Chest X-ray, PA view. Patient: 74 years old, sex M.
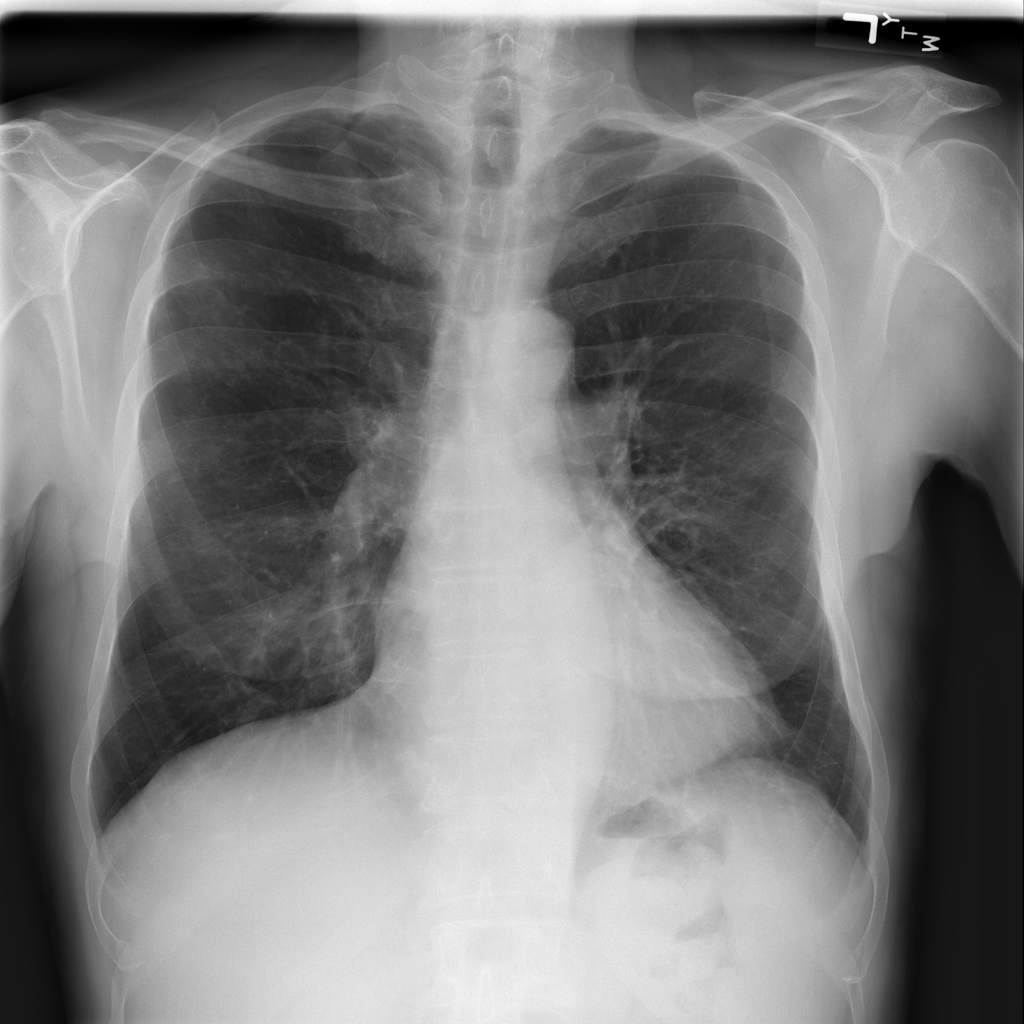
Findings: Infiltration